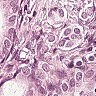
Metastatic tissue present: yes